Question: I am using a logo image I designed on a image-background. Whenever background contains yellow/white -ish colors my logo gets red-ish pixels out of nowhere.

Code here: <URL>
'''
<div style="background-color:black;">
<img src="https://i.ibb.co/DrNSqdq/logostern.png" height="100px">
</div>
<div style="background-color:red;">
<img src="https://i.ibb.co/DrNSqdq/logostern.png" height="100px">
</div>
<div style="background-color:yellow;">
<img src="https://i.ibb.co/DrNSqdq/logostern.png" height="100px">
</div>
<div style="background-color:white;">
<img src="https://i.ibb.co/DrNSqdq/logostern.png" height="100px">
</div>
<div style="background:url('https://images-na.ssl-images-amazon.com/images/I/61IxMLc8xHL._SX425_.jpg');">
<img src="https://i.ibb.co/DrNSqdq/logostern.png" height="100px">
</div>
'''
On black/red background everything looks fine. On white/yellow a background strange pixels of red appears.
Did I did something wrong saving the image or what is going on here?
EDIT: Thank you for answers everyone. The problem was indeed with my computer. The problem was only on Chrome, on Mozilla everything looked fine. It must be a problem with my graphics drivers.
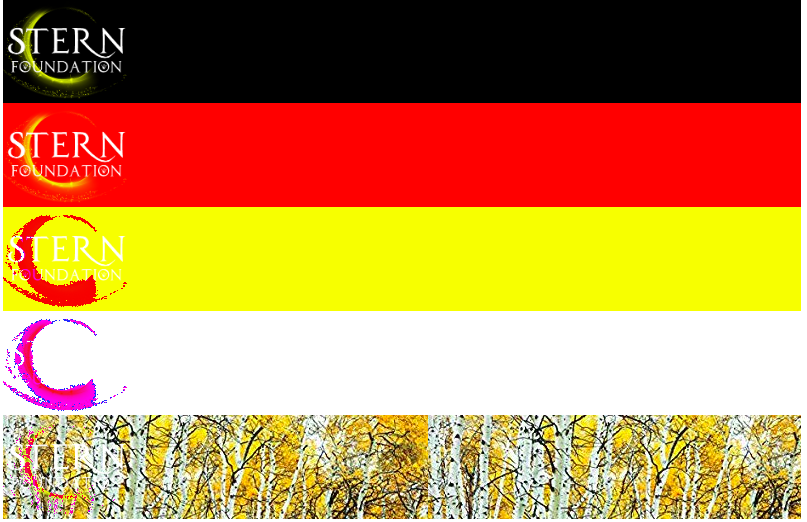
Answer: I think it's the issue of your system graphic processor or browser.
Because at my end I can see it fine.<URL>